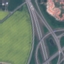
Land use / land cover: Highway